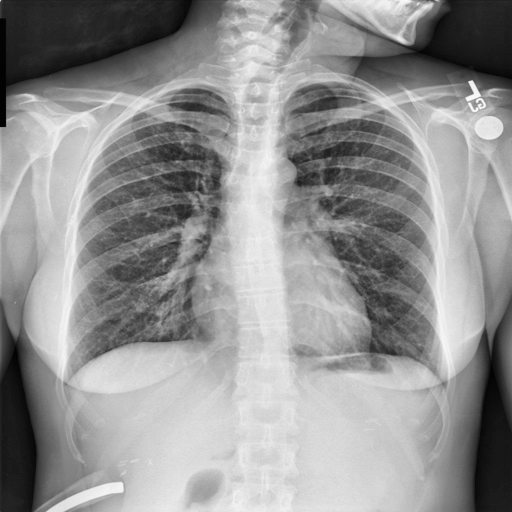
Finding: NORMAL